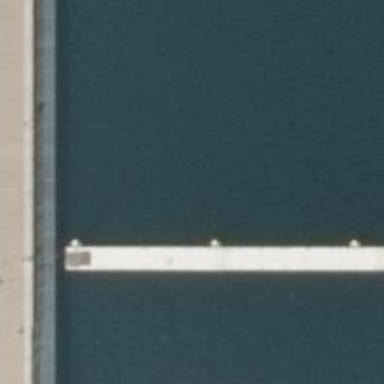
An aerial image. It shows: Man-made pier.